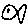
Label: fish